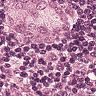
Metastatic tissue present: yes